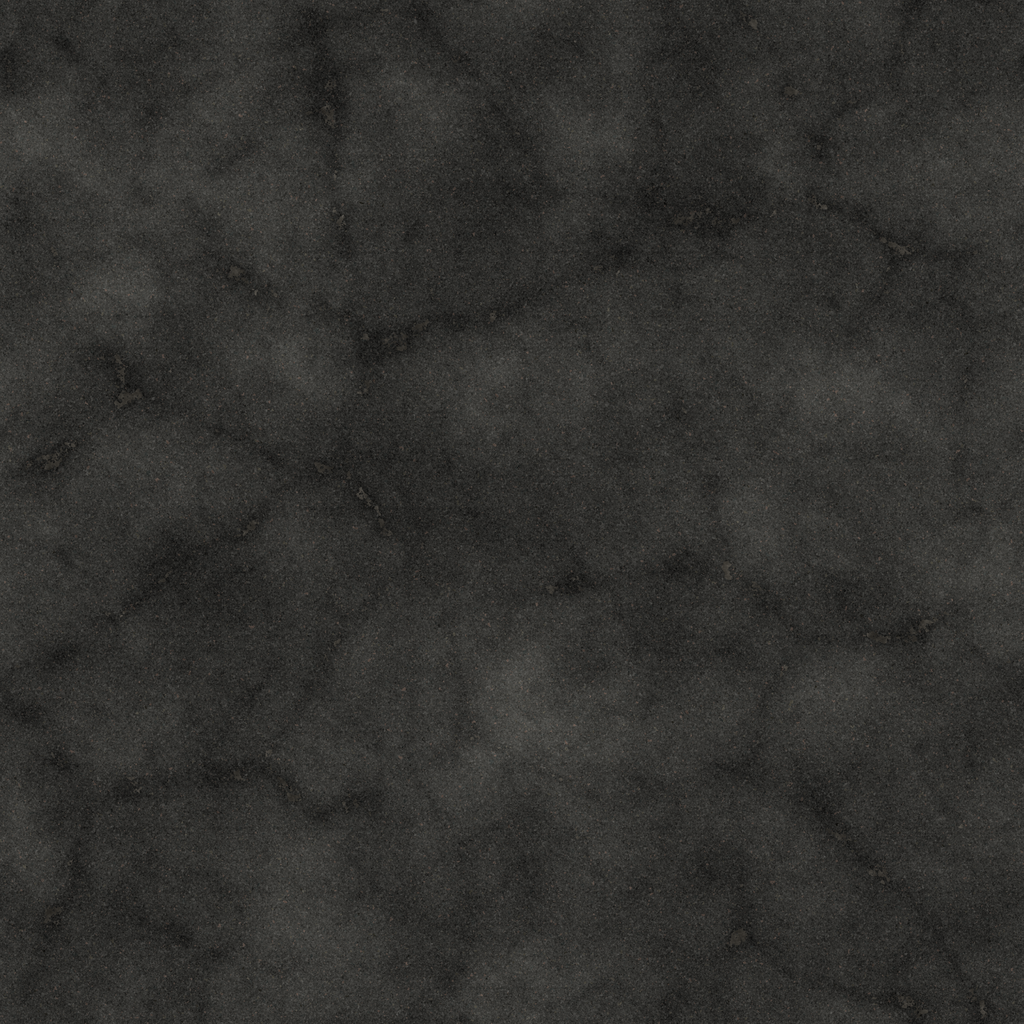
Texture map type: Color